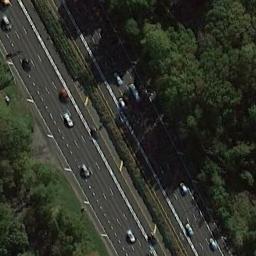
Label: freeway